Question: I run a small food production business and I need to manage customer orders. I have built a conceptual data model of this aspect of my business but I need some pointers on how to fully implement this in an RDMS.
As a first step, I have come up with the logical model given below. My knowledge of data modeling is limited, so there may be errors in my diagram but hopefully it conveys my intention. Note that this is merely a simplified portion of a larger schema and I'm presenting only the relevant tables for the sake of simplicity.

## The data model in brief
- - -
I have implemented the above schema in MySQL and I have written a few small programs to populate the tables with customer orders. This gets the job done but without much thought towards data integrity. I have noticed that with this implementation some data integrity rules are not enforced at the database level.
For example, FoodItem is a subtype of OrdrItem. For each row in FoodItem there must be exactly one corresponding row in OrdrItem. However, in its current implementation, I can delete a row from FoodItem thus leaving a row in OrdrItem without a corresponding row in one of the subtype tables. This should be disallowed.
## Some further data constraints
- - -
I would like these data integrity rules to be baked into the database, such that I don't have to concern myself with their enforcement in every new client application, throw-away script or shoddy SQL statement that I write. I suspect that if I don't make these guarantees at the database level, I greatly increase my chances of running into data integrity issues down the road.
## The question
I have only the faintest knowledge of stored procedures, triggers, and user-defined functions. I get the impression that some or all of these features can help me achieve what I want. However, if I can get the job done with check constraints, foreign keys and relatively simple features alone, I'll gladly go that route. Basically, I want to limit complexity as much as possible and not pull in every nifty database feature if it isn't warranted. Is it possible to ensure the data integrity I want without resorting to stored procedures, triggers, user-defined functions and other more esoteric database features?
I'm willing to use either MySQL or Postgresql to implement my solution as I have a basic working knowledge of both systems.
Finally, if this kind of approach towards data integrity is considered overkill, or if there is a far more pragmatic but slightly imperfect solution, I'm open to that as well.
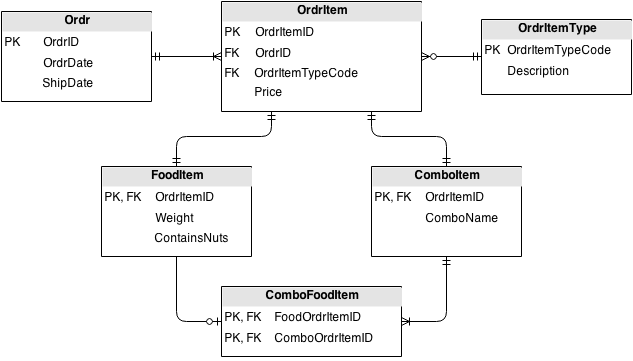
Answer: Unfortuntately, "modern" DBMSes don't directly support all of the fancy symbols that you can put into an ER diagram. All that the physical FOREIGN KEY actually enforces is that the child row cannot exist without parent, which gets you a plain relationship.
You can...
- -
...but that's about all you can do "out of box".
To enforce other rules, you'll either have to significantly "uglify" the model and probably employ deferred constraints, or you can do it do it in procedural code.
While your instincts about putting as much as possible of the integrity rules in the database itself are , it is nonetheless considered a lesser evil to just enforce "unusual" cases in procedural code instead of twisting the data model into a pretzel to accommodate the limitations of declarative constraints.
In fact, one of the most popular techniques is to create an "API":
- -
That's a rather "heavy-duty" solution though, and may not be worth the trouble if the scenario is simple enough. If your application is the only one that is ever going to modify the database, then just implementing the rules in the client code may be enough...
---
<URL>
- - -
<URL>